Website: lowes
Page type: order-tracking
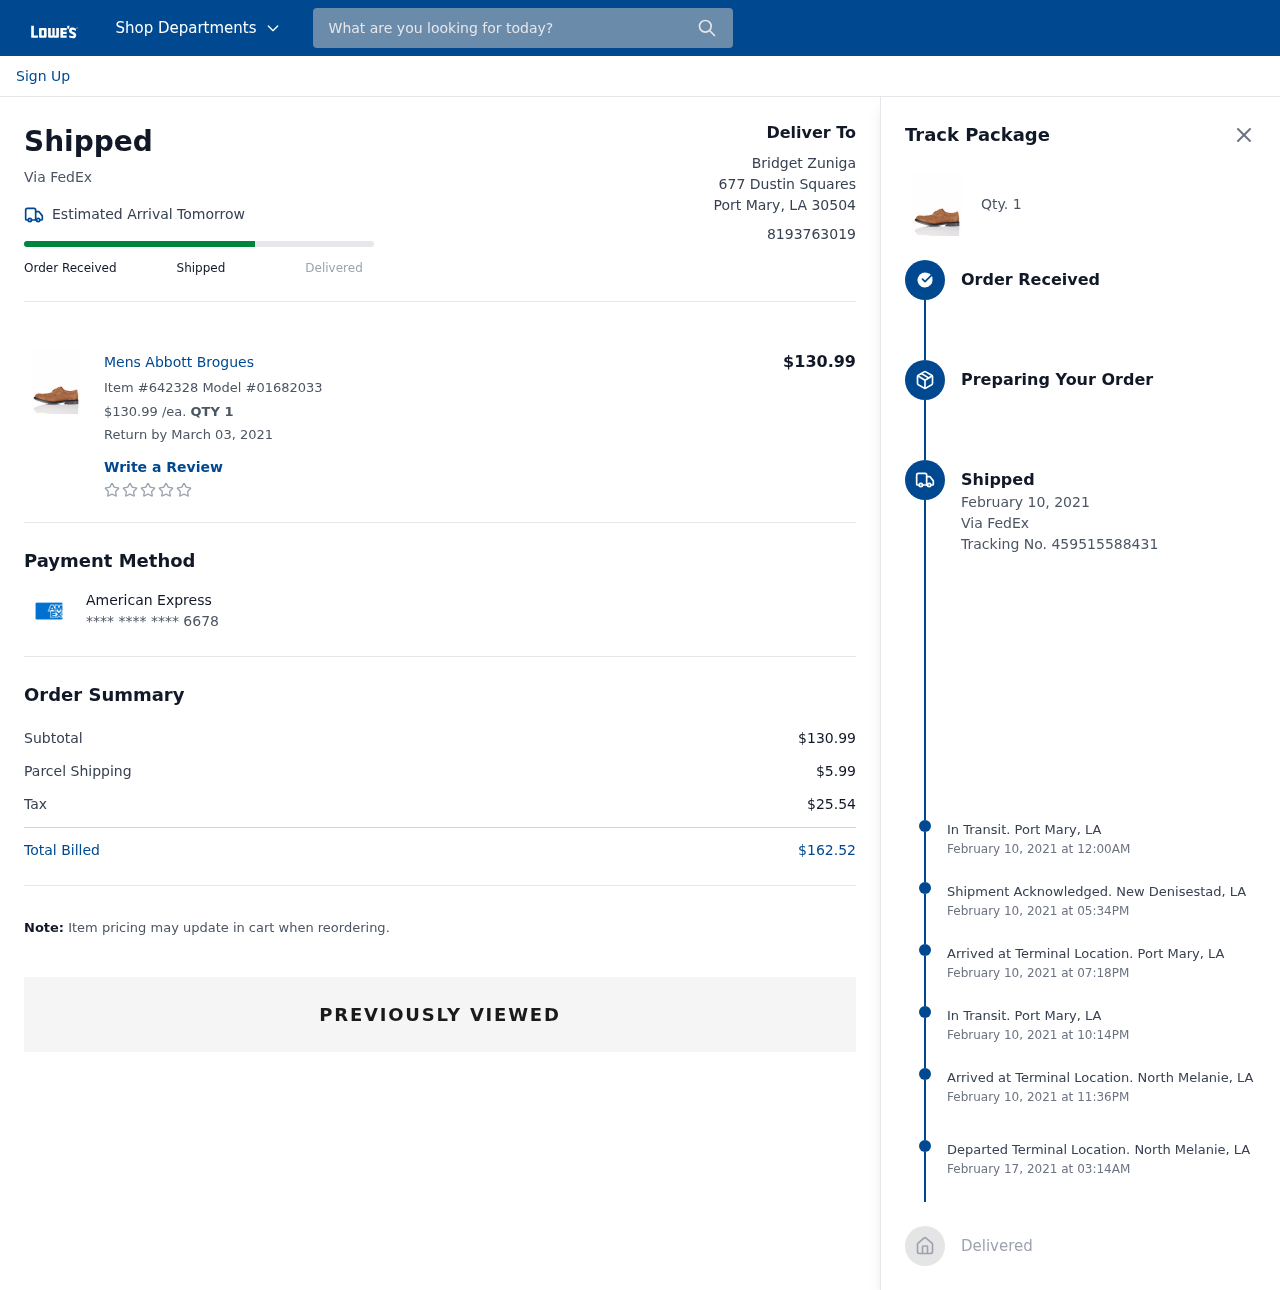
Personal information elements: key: PII_CARD_LAST4
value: **** **** **** 6678
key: PII_CARD_TYPE
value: American Express
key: PII_CITY_STATE
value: Port Mary, LA
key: PII_CITY_STATE_ZIP
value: Port Mary, LA 30504
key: PII_FULLNAME
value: Bridget Zuniga
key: PII_PHONE
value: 8193763019
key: PII_STREET
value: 677 Dustin Squares
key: PII_CITY_STATE2
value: New Denisestad, LA
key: PII_STATE_ABBR
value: LA
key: PII_CITY
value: Port Mary
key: PII_CITY_STATE3
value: North Melanie, LA
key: PII_CITY3
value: North Melanie
Product elements: key: PRODUCT1_NAME
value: Mens Abbott Brogues
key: PRODUCT1_PRICE
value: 130.99
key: PRODUCT1_QUANTITY
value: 1
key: PRODUCT1_TOTAL
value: $130.99
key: PRODUCT1_QUANTITY2
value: Qty. 1
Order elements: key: ORDER_DELIVERY_DATE
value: Estimated Arrival Tomorrow
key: ORDER_ITEM_NUMBER
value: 642328
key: ORDER_MODEL_NUMBER
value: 01682033
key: ORDER_RETURN_BY_DATE
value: Return by March 03, 2021
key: ORDER_SUBTOTAL
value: $130.99
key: ORDER_SHIPPING_COST
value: $5.99
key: ORDER_TAX
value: $25.54
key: ORDER_TOTAL
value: $162.52
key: ORDER_SHIPPING_DATE
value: February 10, 2021
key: ORDER_TRACKING_NUMBER
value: Tracking No. 459515588431
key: ORDER_TRACKING_EVENT1
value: February 10, 2021 at 12:00AM
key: ORDER_TRACKING_EVENT2
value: February 10, 2021 at 05:34PM
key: ORDER_TRACKING_EVENT3
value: February 10, 2021 at 07:18PM
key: ORDER_TRACKING_EVENT4
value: February 10, 2021 at 10:14PM
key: ORDER_TRACKING_EVENT5
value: February 10, 2021 at 11:36PM
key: ORDER_TRACKING_EVENT6
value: February 17, 2021 at 03:14AM
Search elements: key: HEADER_SEARCH
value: What are you looking for today?